Question: I have three tables:
payments
orders
products
The payments table has a one to manay connection to orders which breaks out like this
payments: id, name, address, payamentType, orderNumber, promoCode (promocodes override price before they sent into the orders table)
orders: id, productSku, orderNumber, orderQuatity
products: id, sku, title, description, price, inventoryQuantity
so what I need is something like this (a report):
name, address, orderNumber, product1, product1Price, product1OrderQuantity, product2, product2Price, product2OrderQantity, totalProductCost, PromoCode, etc.
So there will be some sum totals.
Products can vary, but I am only pulling data that applies tothe date range of the report, so n-Tier on products, prices, quanties, (aggrigatefinalTotal)
Can this be handled in a complex query?
What type of query or function is this called?
Should I do a function instead and if so, what would the basic function look like.
The results should look like this:

I should also mention the word_q_o is sku appended with quantity in this order
and _p_o is price for this order (I missed the last one because I was in an hurry but I think you get the gist.
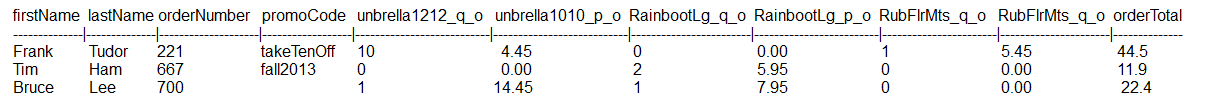
Answer: Should be mostly a direct query to get the details, then your report can roll-up the totals as you need. To get the raw data associated with the payment might be something like
'''
select
p.id,
p.name,
p.address,
p.orderNumber,
p.promoCode,
o.id as OrderID,
o.orderQuantity,
prod.sku,
prod.title,
prod.description,
prod.price
from
payments p
join order o
on p.orderNumber = o.orderNumber
join products prod
on o.productSku = prod.sku
'''
Per comment, attempting a simulated Pivot on multiple columns -- FIXED COLUMNS THOUGH (using alias of the original query as "PQ" (Prequery) but specifically ordering by the order ID so line items are together too.
'''
select
PQ.ID,
PQ.Name,
PQ.address,
PQ.orderNumber,
PQ.promoCode,
max( if( PQ.sku = 'umbrella1212', PQ.Price, 0.00 )) as Umbrella1212Price,
sum( if( PQ.sku = 'umbrella1212', PQ.OrderQuantity, 0.00 )) as Umbrella1212Qty,
max( if( PQ.sku = 'umbrella1010', PQ.Price, 0.00 )) as Umbrella1010Price,
sum( if( PQ.sku = 'umbrella1010', PQ.OrderQuantity, 0.00 )) as umbrella1010Qty,
max( if( PQ.sku = 'rainbootlg', PQ.Price, 0.00 )) as rainbootlgPrice,
sum( if( PQ.sku = 'rainbootlg', PQ.OrderQuantity, 0.00 )) as rainbootlgQty,
max( if( PQ.sku = 'rubFlrmts', PQ.Price, 0.00 )) as rubFlrmtsPrice,
sum( if( PQ.sku = 'rubFlrmts', PQ.OrderQuantity, 0.00 )) as rubFlrmtsQty,
sum( PQ.Price * PQ.OrderQuantity ) as OrderTotal
from
( select
p.id,
p.name,
p.address,
p.orderNumber,
p.promoCode,
o.id as OrderID,
o.orderQuantity,
prod.sku,
prod.title,
prod.description,
prod.price
from
payments p
join order o
on p.orderNumber = o.orderNumber
join products prod
on o.productSku = prod.sku
order by
p.id,
o.id ) PQ
group by
PQ.ID,
PQ.Name,
PQ.address,
PQ.orderNumber,
PQ.promoCode
'''
Since the name/address/order #/promocode would be the same for all associated line items, of the same "order number", they come along in the group by. Otherwise MySQL might nag about the columns are not part of an aggregate function (sum, min, max, avg, etc)